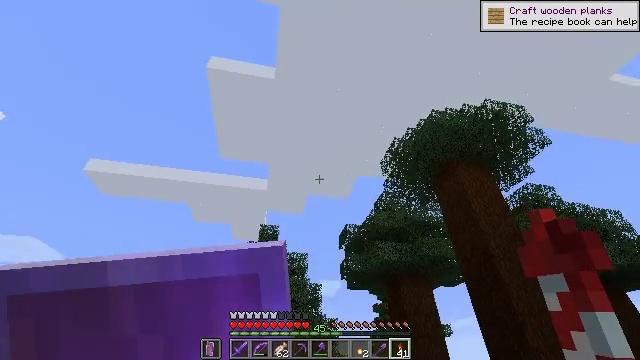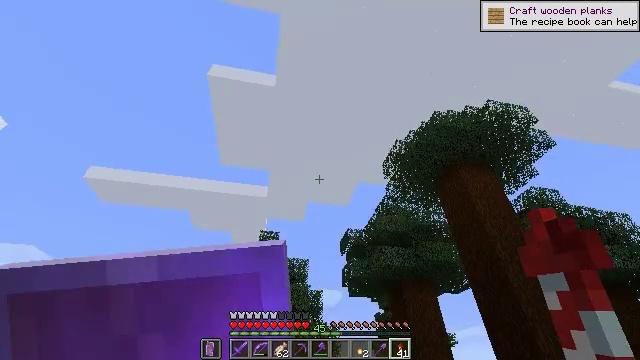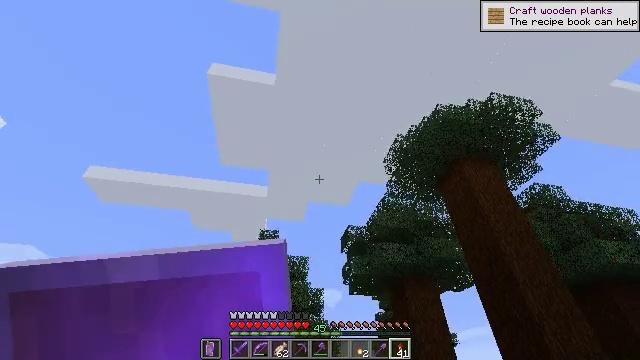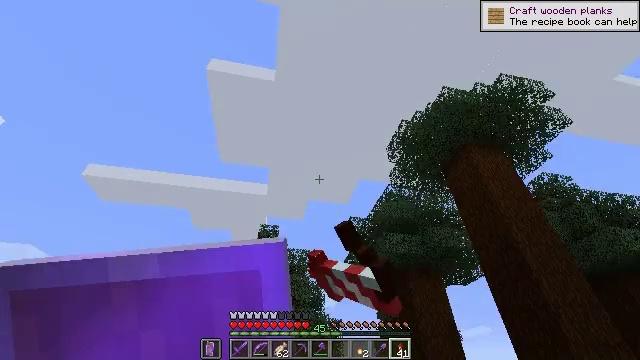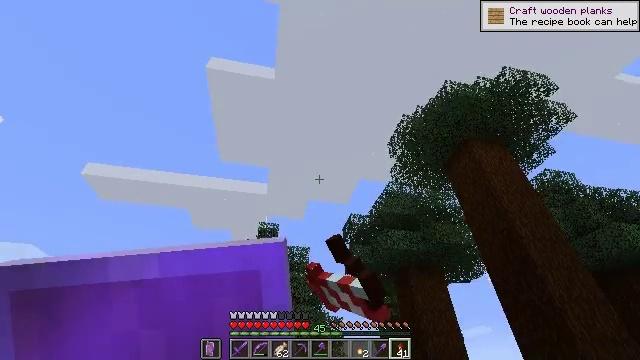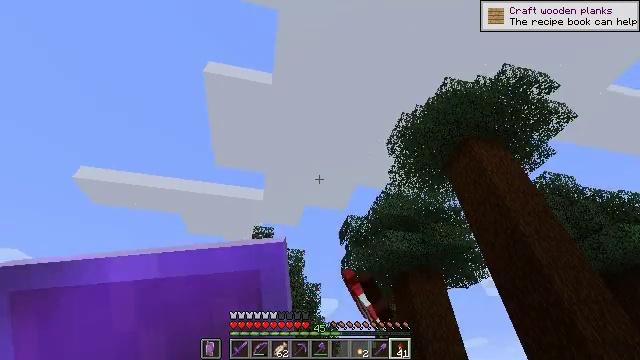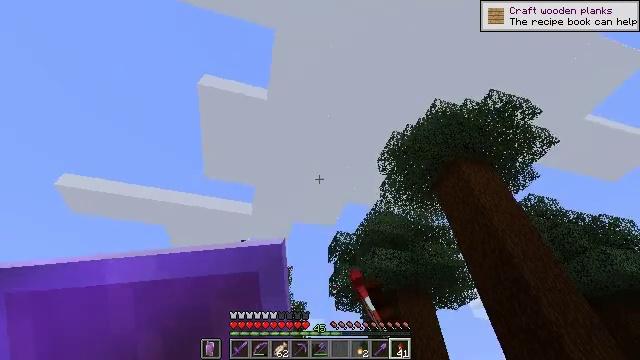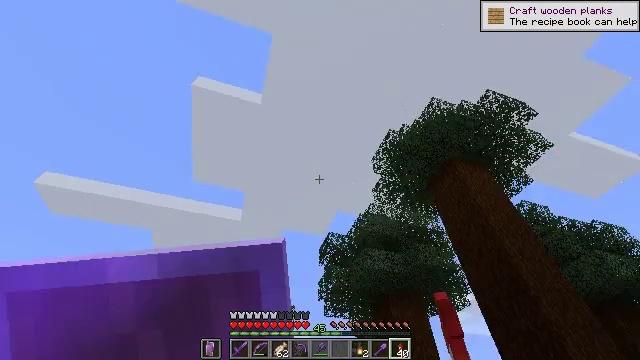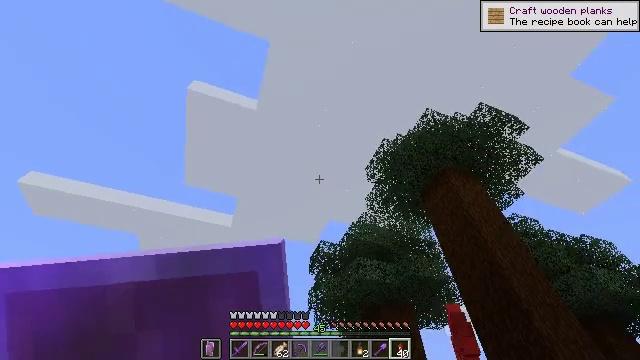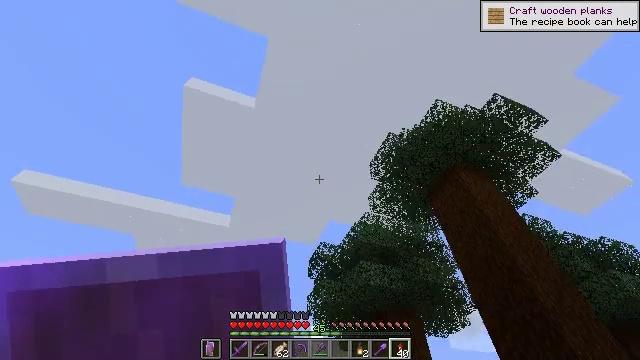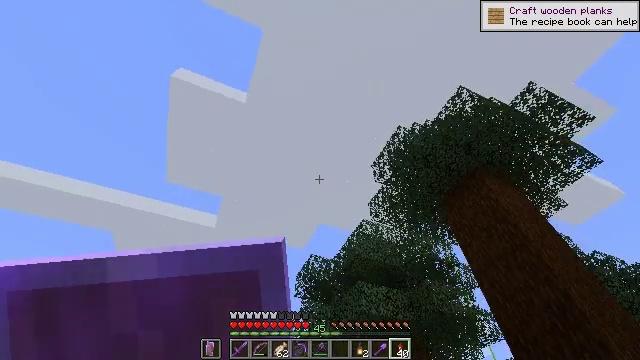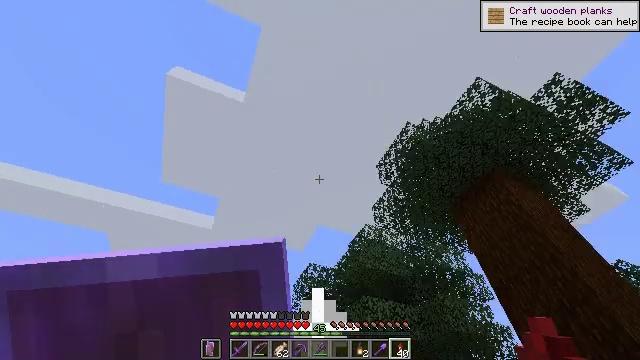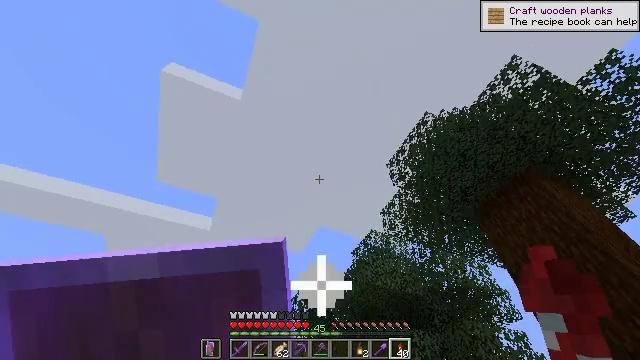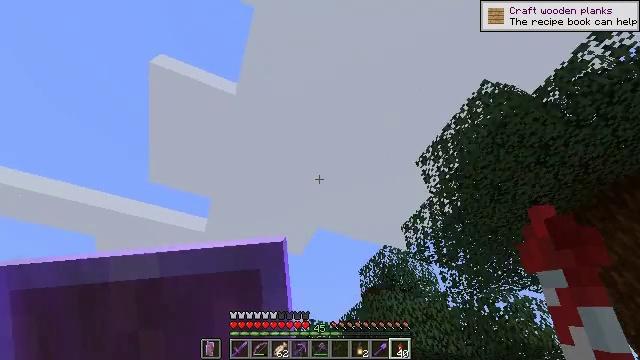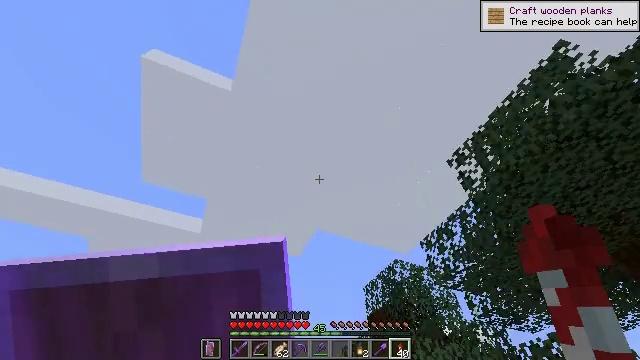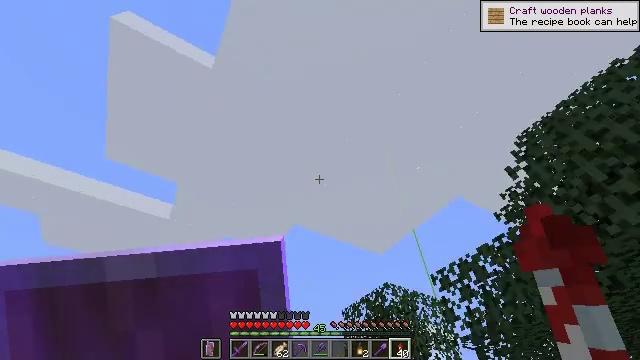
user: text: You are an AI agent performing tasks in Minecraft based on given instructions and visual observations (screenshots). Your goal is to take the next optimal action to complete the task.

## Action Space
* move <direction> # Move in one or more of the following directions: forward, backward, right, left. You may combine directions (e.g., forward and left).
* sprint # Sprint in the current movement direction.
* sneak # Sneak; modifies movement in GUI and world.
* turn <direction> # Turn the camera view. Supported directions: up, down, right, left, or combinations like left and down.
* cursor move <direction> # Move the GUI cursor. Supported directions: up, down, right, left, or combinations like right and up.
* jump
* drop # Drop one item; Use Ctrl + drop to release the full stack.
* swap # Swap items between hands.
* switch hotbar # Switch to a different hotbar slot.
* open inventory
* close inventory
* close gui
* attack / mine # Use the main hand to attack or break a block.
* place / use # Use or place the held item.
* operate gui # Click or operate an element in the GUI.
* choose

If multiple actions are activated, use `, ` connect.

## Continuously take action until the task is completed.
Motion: motion action
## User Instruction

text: Mine spruce leaves from the tree.
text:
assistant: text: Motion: turn up
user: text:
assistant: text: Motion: use / place
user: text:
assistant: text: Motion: use / place
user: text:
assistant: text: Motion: use / place
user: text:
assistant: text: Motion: turn right and up
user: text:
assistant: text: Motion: turn right and up
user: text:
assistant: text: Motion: turn right and up
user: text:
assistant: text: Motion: turn right and up
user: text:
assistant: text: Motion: no_op
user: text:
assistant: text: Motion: turn right
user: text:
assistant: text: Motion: no_op
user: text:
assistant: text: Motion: no_op
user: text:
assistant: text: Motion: no_op
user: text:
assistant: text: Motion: no_op
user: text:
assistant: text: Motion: turn right and down
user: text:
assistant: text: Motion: turn right and down
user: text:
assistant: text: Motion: turn right
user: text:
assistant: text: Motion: no_op
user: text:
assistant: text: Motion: turn right and down
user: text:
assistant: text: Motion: no_op
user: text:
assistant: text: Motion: no_op
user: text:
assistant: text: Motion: turn left
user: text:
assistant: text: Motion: turn left
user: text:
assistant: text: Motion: turn left
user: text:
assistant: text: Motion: turn left
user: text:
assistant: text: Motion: no_op
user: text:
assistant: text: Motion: no_op
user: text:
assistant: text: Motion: no_op
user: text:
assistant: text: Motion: no_op
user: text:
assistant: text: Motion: no_op